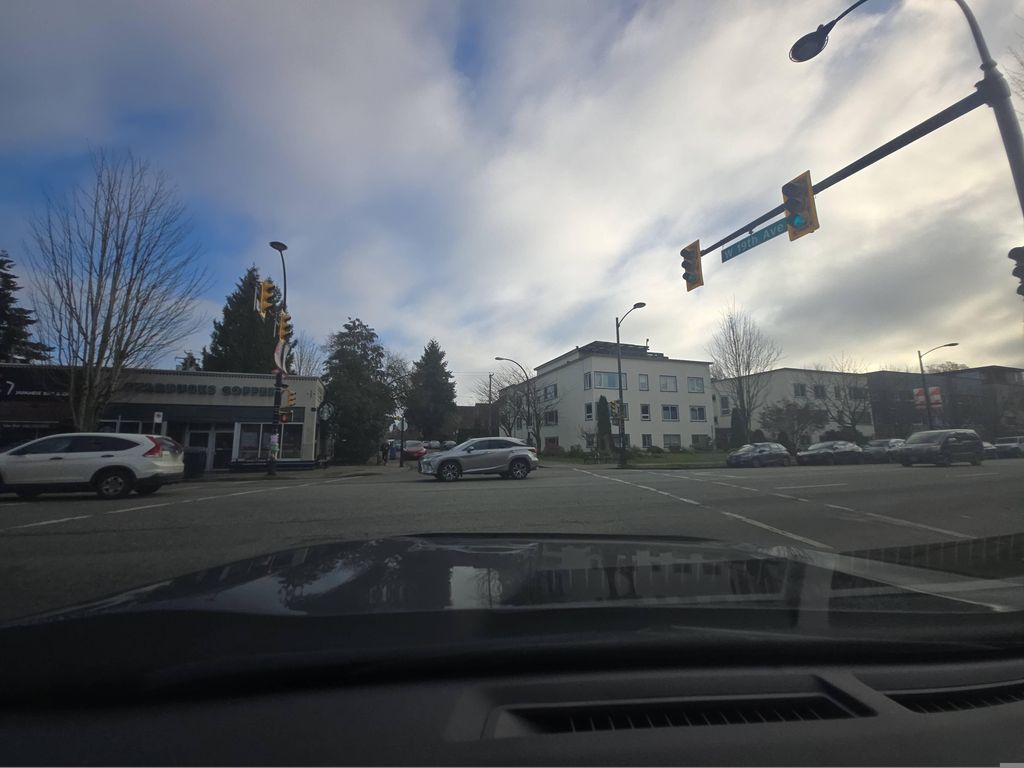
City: vancouver